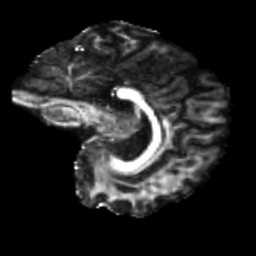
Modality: FA
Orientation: sagittal
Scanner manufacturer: siemens
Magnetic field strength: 3 T
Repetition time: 4 s
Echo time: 0.0594 s